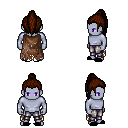
a pixel art fantasy rpg character, male body template, dark elf, purple skin, brown tattered cape, metal pants, brown long topknot hairstyle, black slippers, four views (front, back, left, right), 2x2 character sprite sheet, small pixel art, hard edges, no anti-aliasing